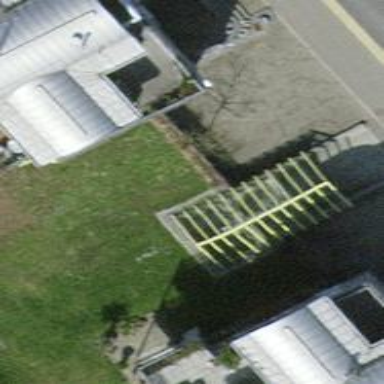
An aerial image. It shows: View of roof of building.